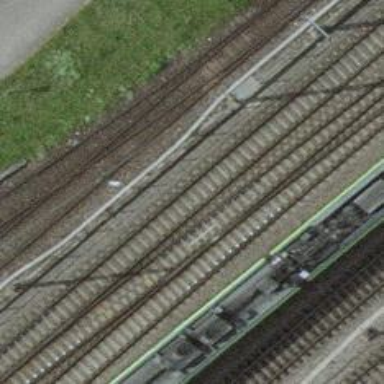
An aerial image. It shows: Single railway track with electrification through contact line.